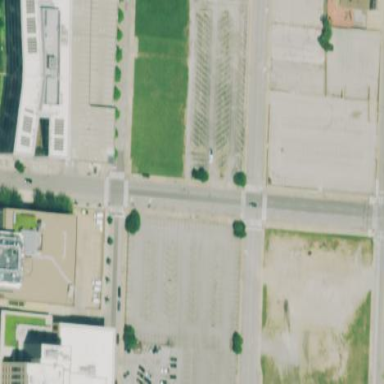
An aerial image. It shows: Pedestrian road.